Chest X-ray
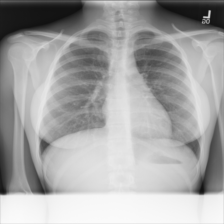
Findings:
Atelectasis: negative
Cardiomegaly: negative
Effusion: negative
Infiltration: negative
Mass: negative
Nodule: negative
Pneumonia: negative
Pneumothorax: negative
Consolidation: negative
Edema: negative
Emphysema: negative
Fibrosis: negative
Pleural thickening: negative
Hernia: negative